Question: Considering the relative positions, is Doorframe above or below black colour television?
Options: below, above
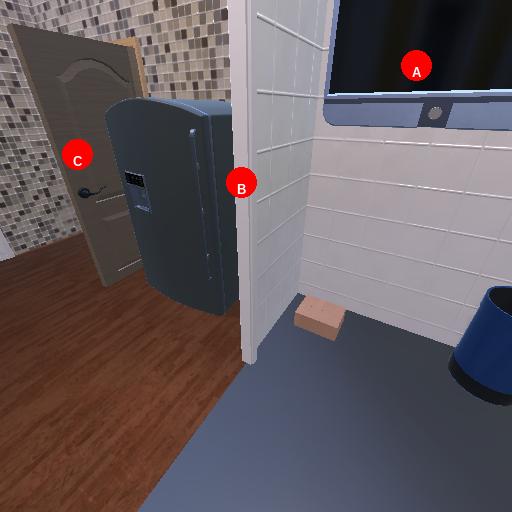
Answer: below